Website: macys
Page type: customer-info-address
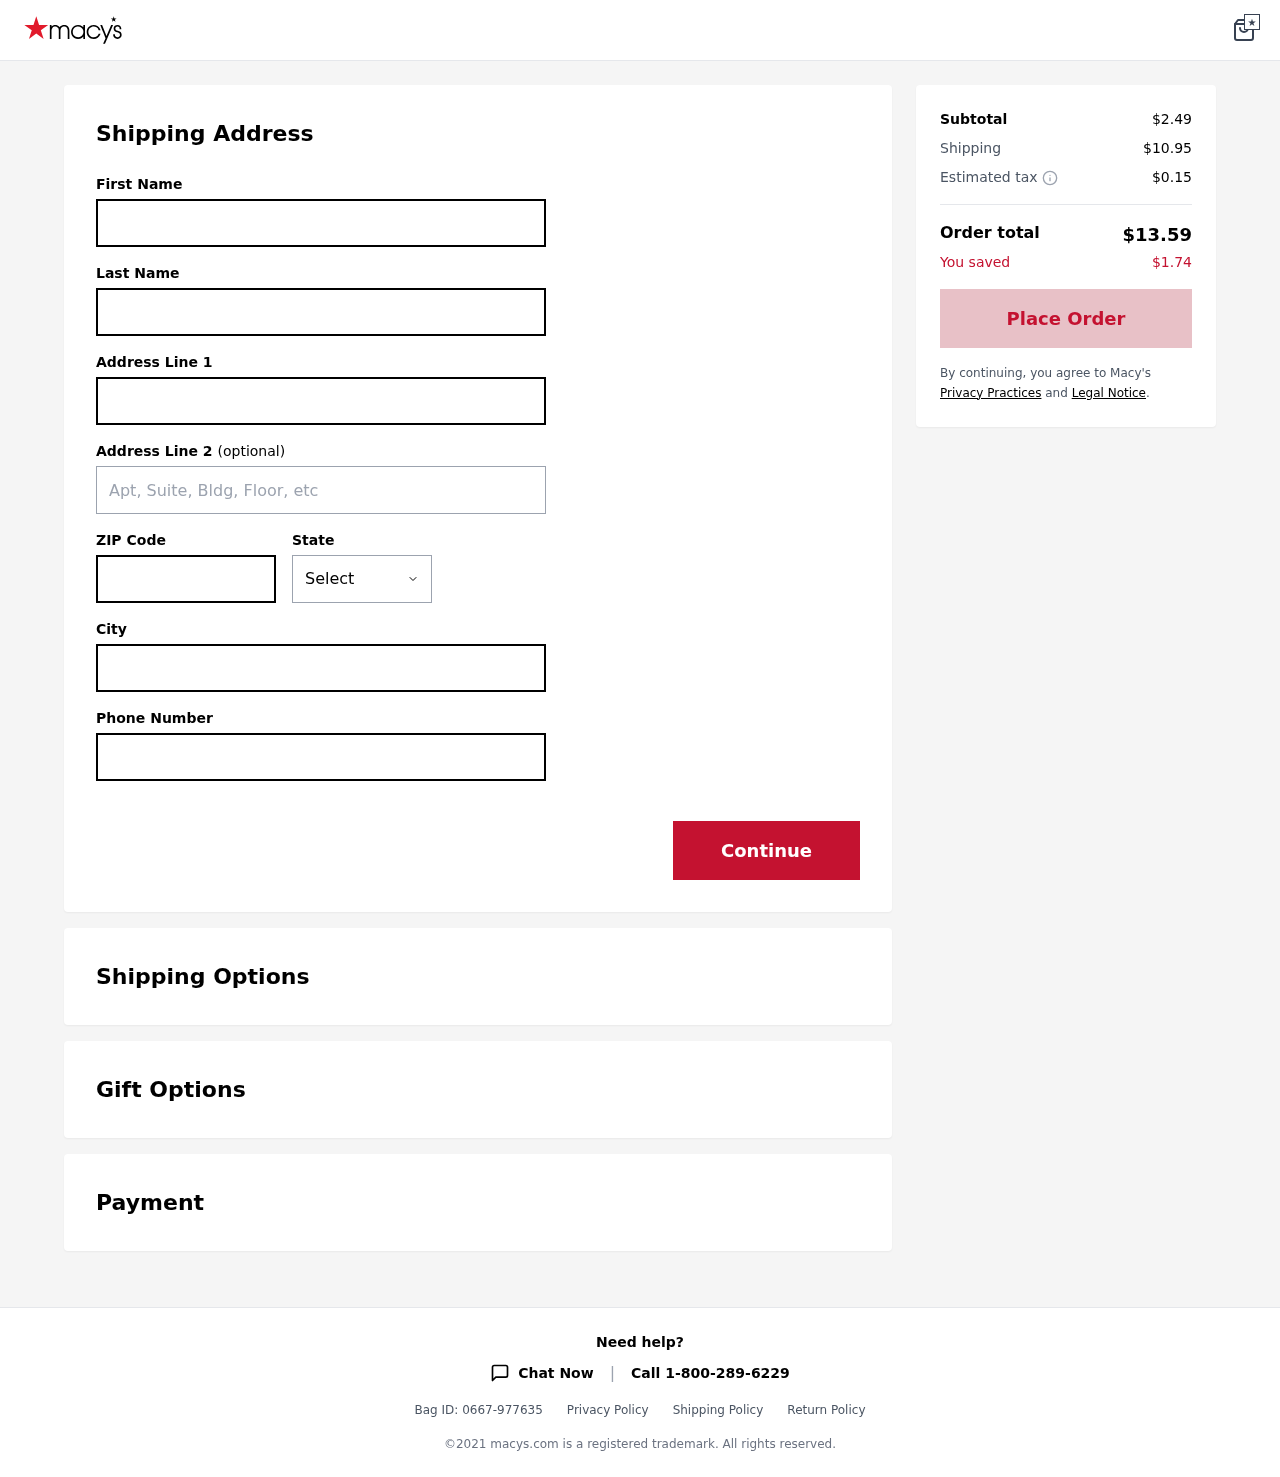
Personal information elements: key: PII_CITY
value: Davidborough
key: PII_FIRSTNAME
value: Brenda
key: PII_LASTNAME
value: Maxwell
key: PII_PHONE
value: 2164197233
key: PII_POSTCODE
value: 95430
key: PII_STATE
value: Wisconsin
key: PII_STREET
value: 21164 Christopher Inlet
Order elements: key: ORDER_SUBTOTAL
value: $2.49
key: ORDER_SHIPPING_COST
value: $10.95
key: ORDER_TAX
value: $0.15
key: ORDER_TOTAL
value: $13.59
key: ORDER_SAVINGS
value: $1.74